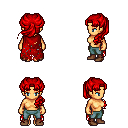
a pixel art fantasy rpg character, female body template, human, tanned skin, red tattered cape, teal pants, red princess hairstyle, brown shoes, four views (front, back, left, right), 2x2 character sprite sheet, small pixel art, hard edges, no anti-aliasing